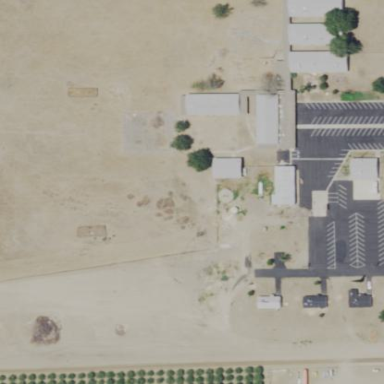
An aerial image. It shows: School.